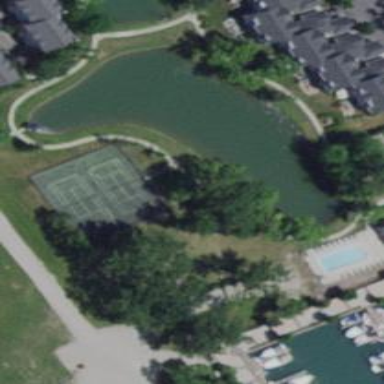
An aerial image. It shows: Tennis court with fence surrounding it. The court is located in leisure land pitch.